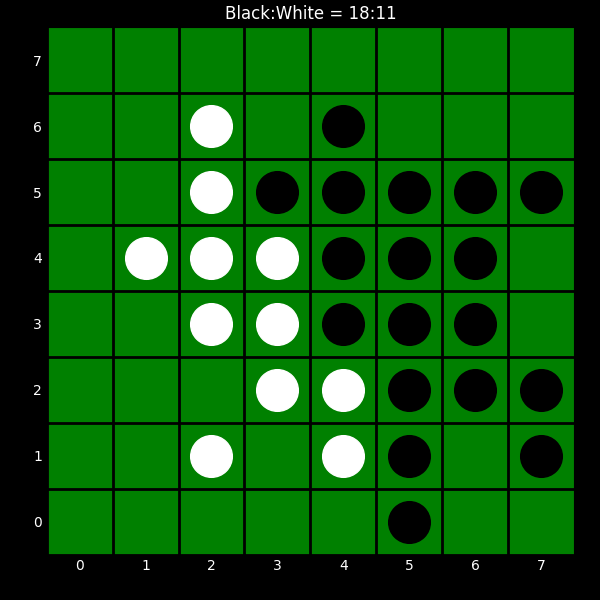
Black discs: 18
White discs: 11